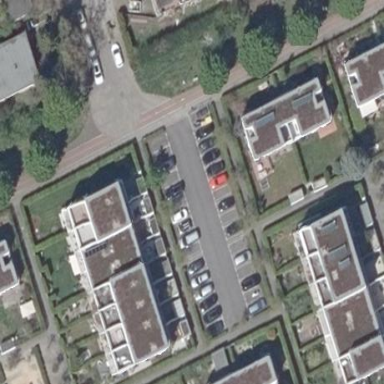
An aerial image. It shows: Parking area with surface.